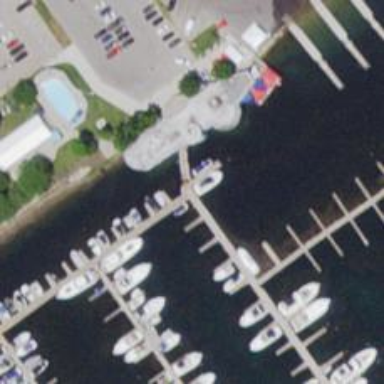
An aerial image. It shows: Pier with mooring facilities.